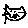
Label: cat